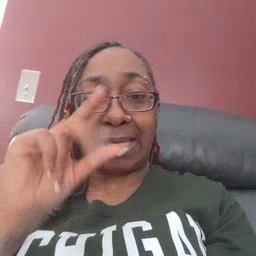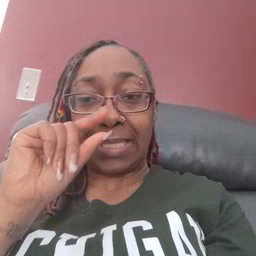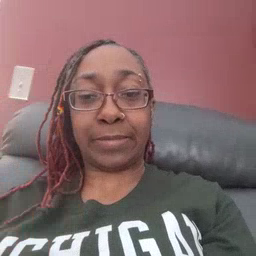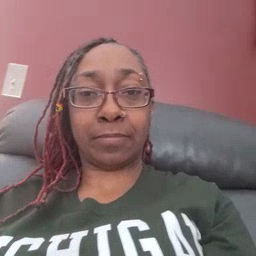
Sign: hen